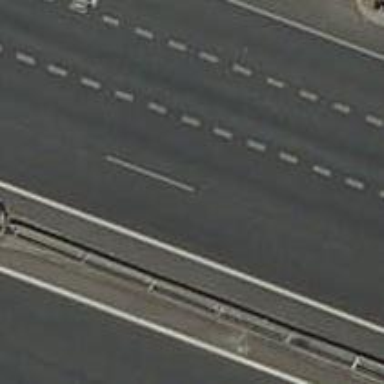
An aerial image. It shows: Asphalt motorway.